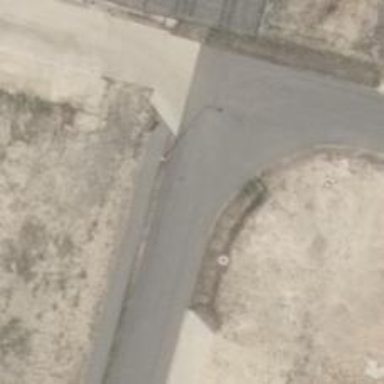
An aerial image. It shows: Service road with asphalt surface and sidewalk on the left.